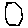
Label: hexagon